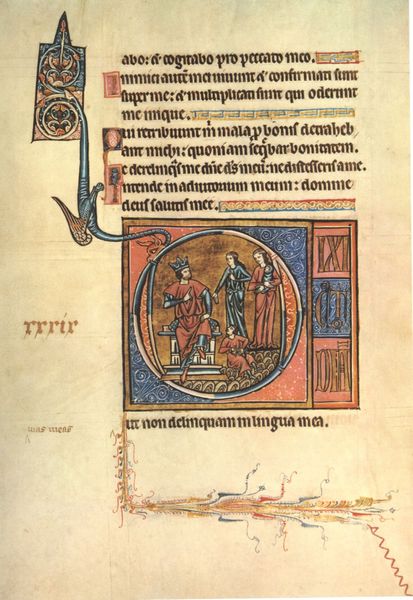
Titel: Psalter
Institution: Oxford, New College
Schlagwörter: blau, vogel, weiß, frauen, menschen, braun, damen, rot, malerei, rahmen, bild, kirche, blatt, krone, schrift, könig, thron, zahlen, buch, druck, seite, illustration, text, buchstaben, ritter, buchdruck, buchseite, mittelalter, thorn, handschrift, geist, latein, lateinisch, buchmalerei, minuskel